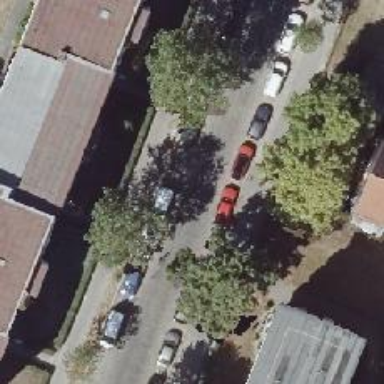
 and the left sidewalk surface is made of setts."